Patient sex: M
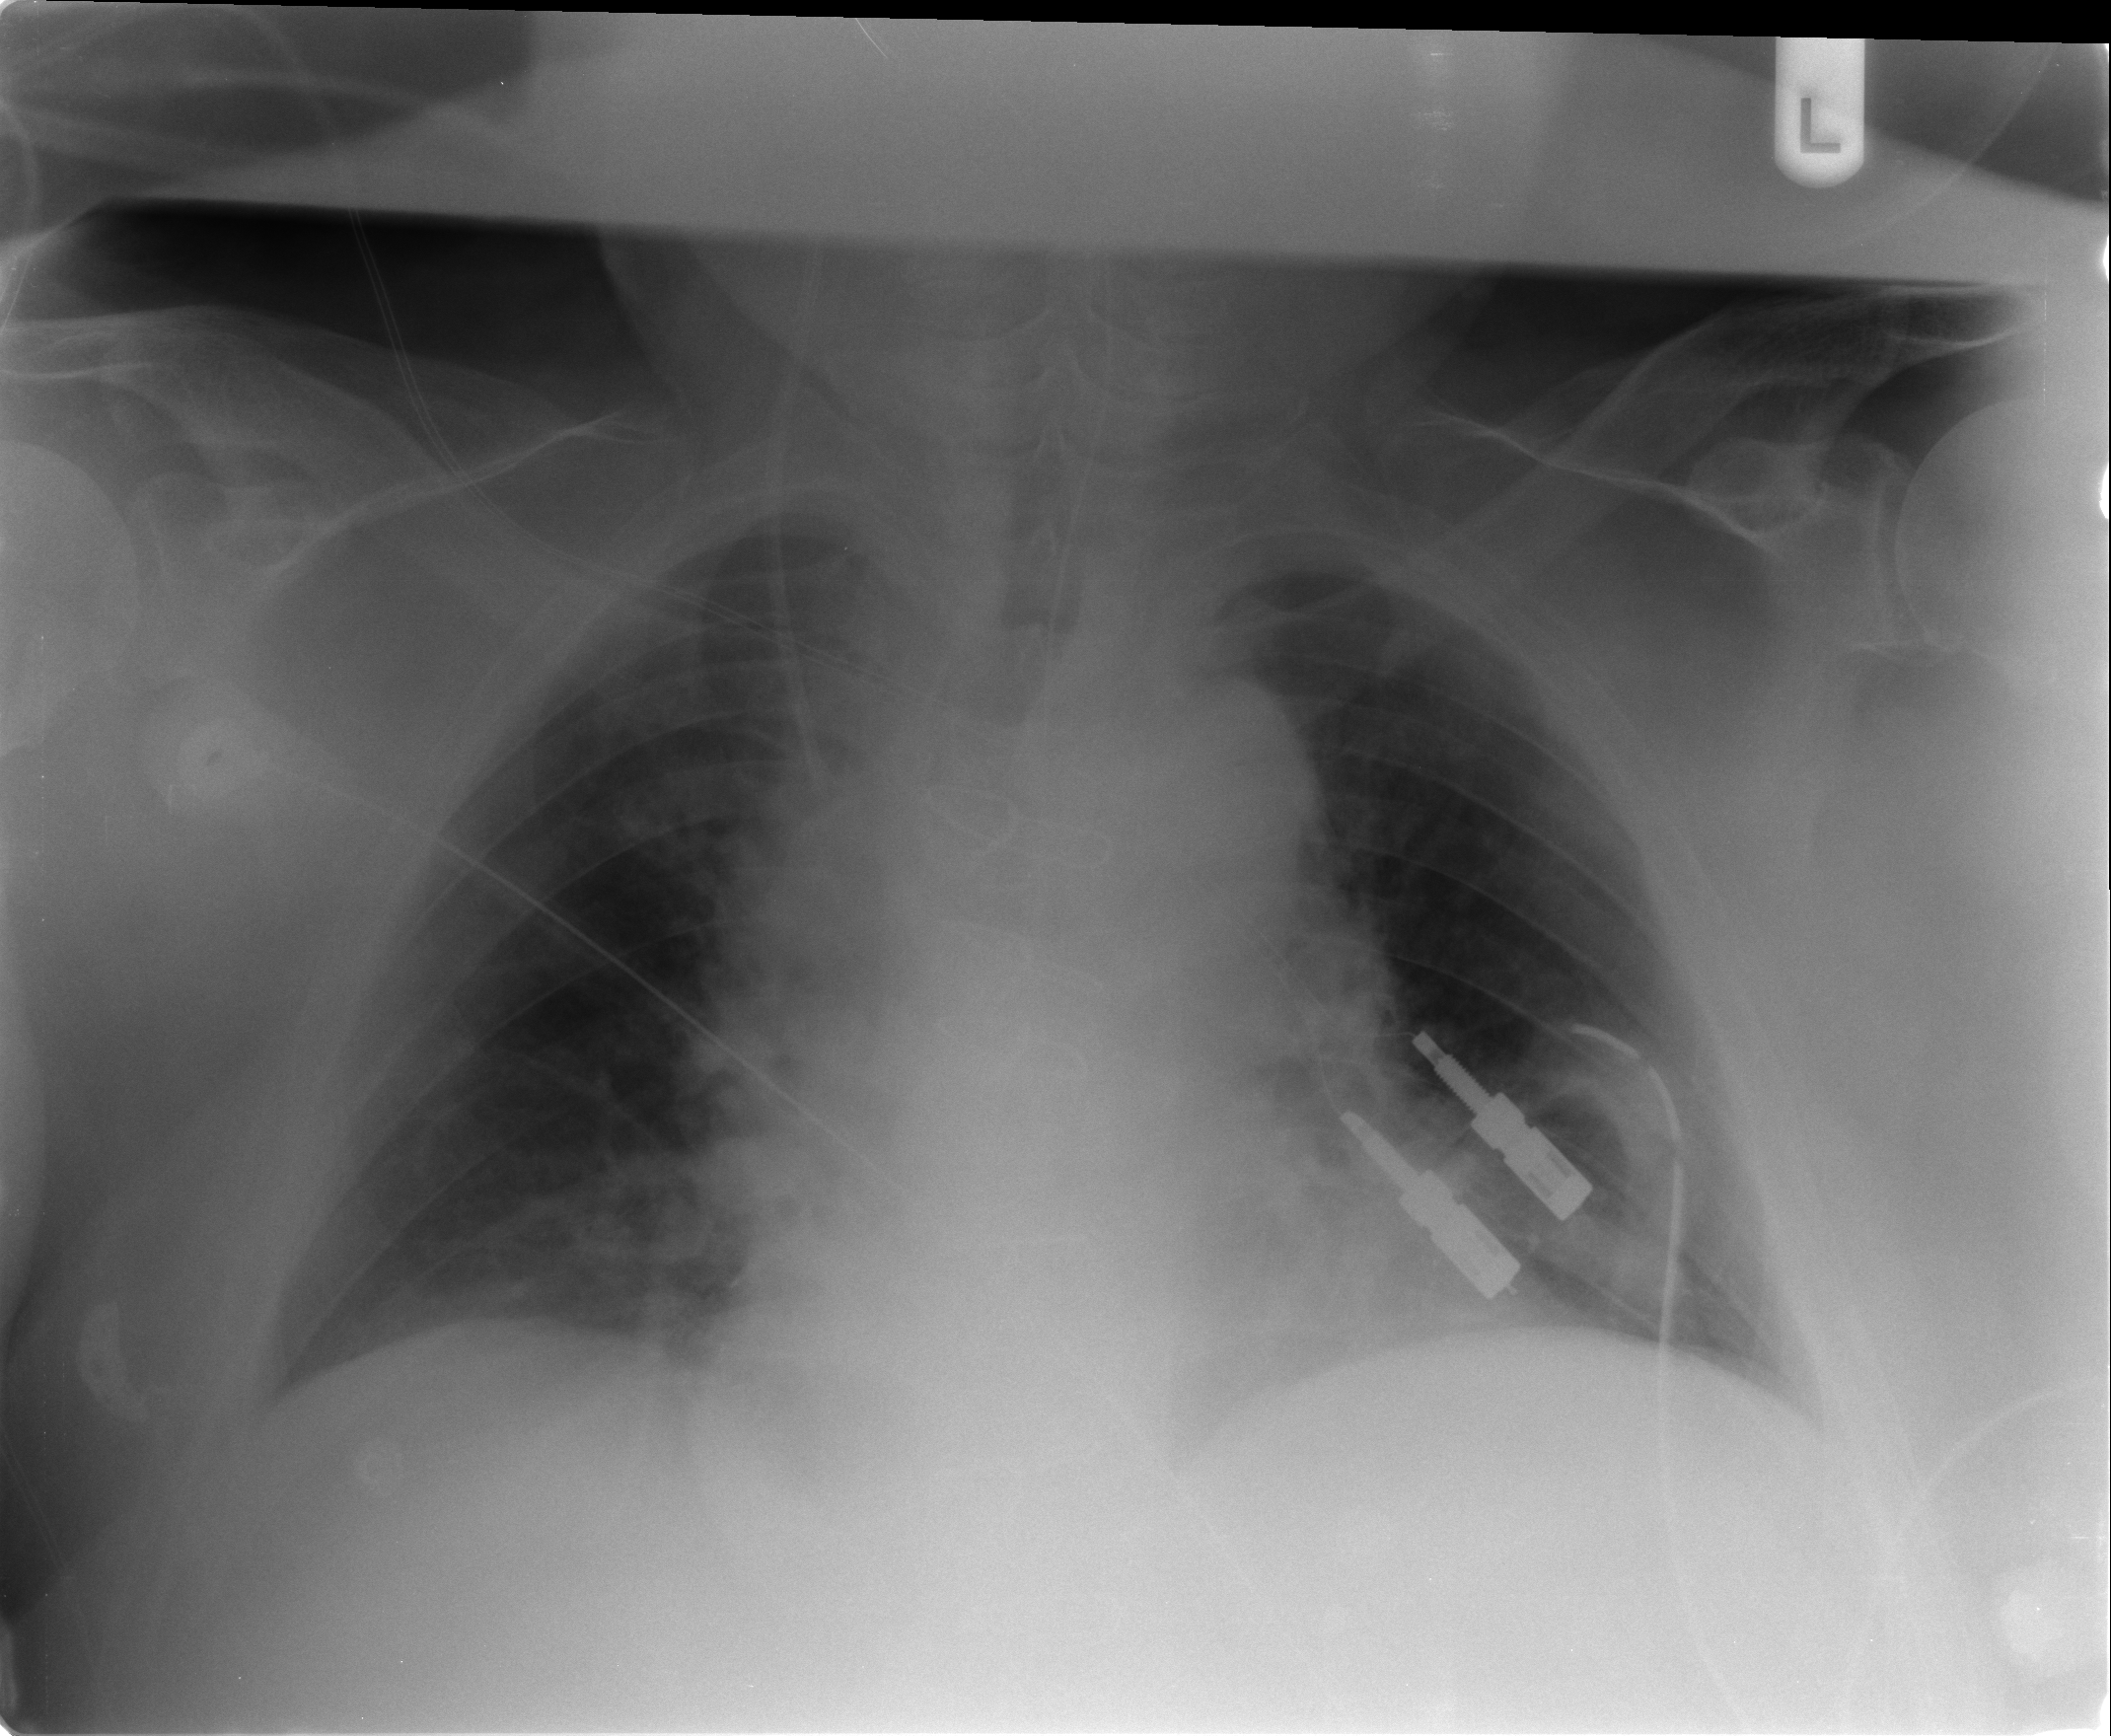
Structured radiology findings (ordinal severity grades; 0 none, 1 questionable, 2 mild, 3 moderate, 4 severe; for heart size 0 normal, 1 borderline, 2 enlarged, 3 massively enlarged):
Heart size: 0
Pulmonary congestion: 2
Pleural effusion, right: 0
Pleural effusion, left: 0
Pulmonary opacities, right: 0
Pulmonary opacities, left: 0
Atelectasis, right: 2
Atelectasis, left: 2